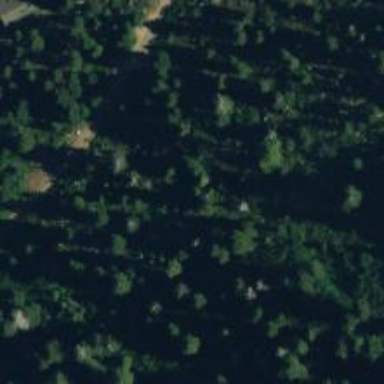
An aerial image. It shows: Evergreen needle-leaved woodland.